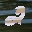
Label: 2